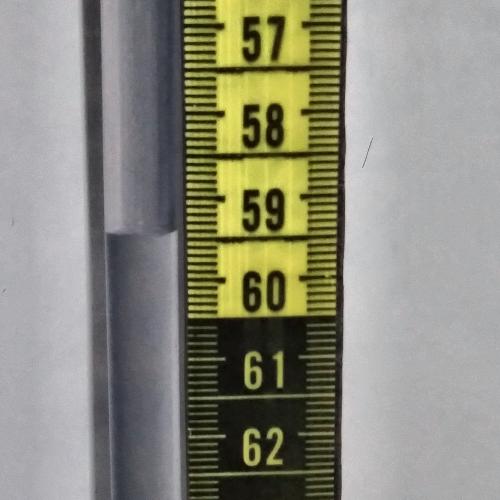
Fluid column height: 59.4 cm